Question: I have an image here to explain my query

As you can see in the image I have many text fields,right now the cursor is on the text field(the cursor could be on any textfield).
As you can 3 out of the last 4 fields are disabled,once I press the enter those get enabled.This everything works fine.
My query is once I press enter how do I move my cursor to the position down there()?
This is the small snippet of code for the once enter key pressed.
'''
((JPanel)frame.getContentPane()).getInputMap(JComponent.WHEN_ANCESTOR_OF_FOCUSED_COMPONENT).put(KeyStroke.getKeyStroke("ENTER"), "doSomething");
((JPanel)frame.getContentPane()).getActionMap ().put("doSomething", new AbstractAction() {
@Override
public void actionPerformed(ActionEvent arg0) {
System.out.println("profit");
// disabledField.setEnabled(true);
textbox9.setEnabled(true);
textbox10.setEnabled(true);
textbox11.setEnabled(true);
}
});
'''
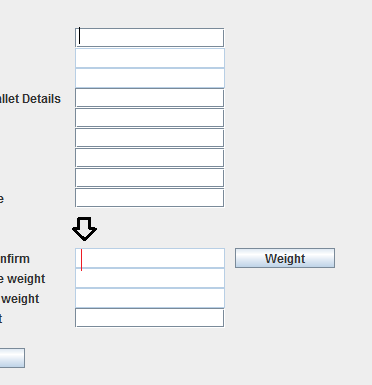
Answer: You can request focus by using <URL>
For example...
'''
public void actionPerformed(ActionEvent arg0) {
System.out.println("profit");
// disabledField.setEnabled(true);
textbox9.setEnabled(true);
textbox10.setEnabled(true);
textbox11.setEnabled(true);
textbox9.requestFocusInWindow();
}
'''
Take a look at <URL> for more details